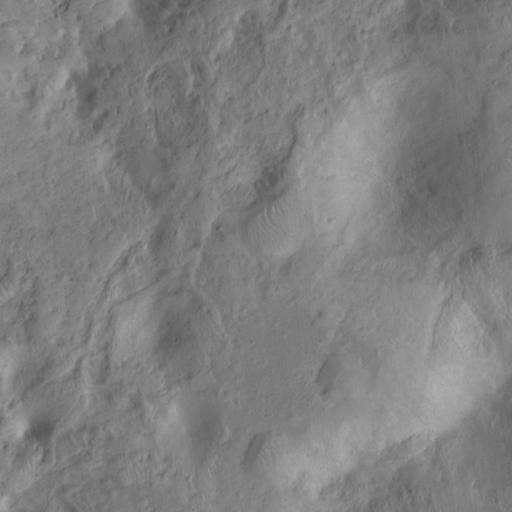
Classes present: Background, Cone